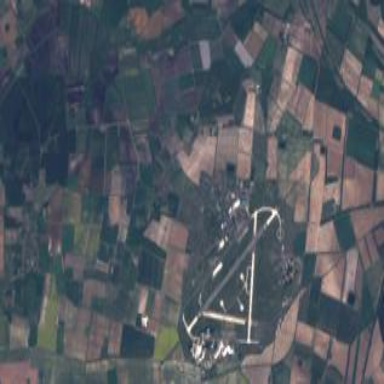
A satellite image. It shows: Military airfield located within aerodrome.